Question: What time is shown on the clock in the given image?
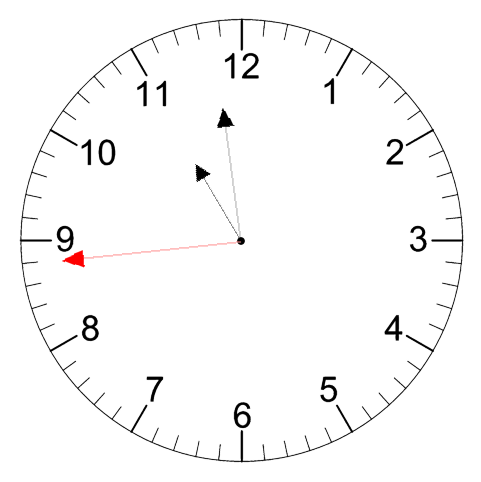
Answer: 10:58:44